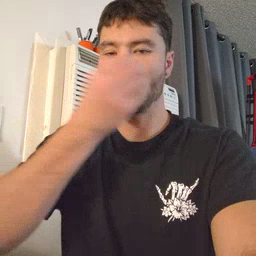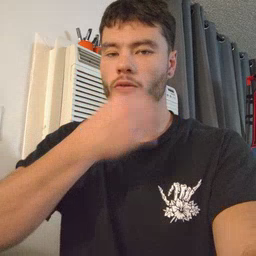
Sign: flower